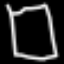
Label: square